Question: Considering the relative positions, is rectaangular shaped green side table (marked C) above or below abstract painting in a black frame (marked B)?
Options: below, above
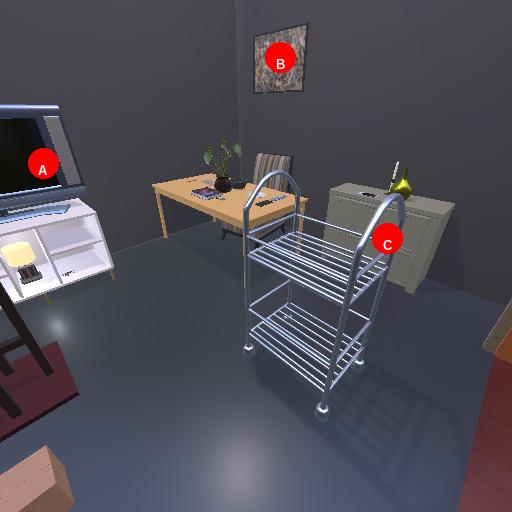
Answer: below